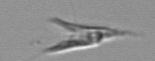
Label: Chrysochromulina_lanceolata